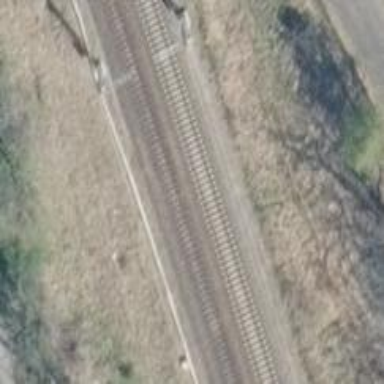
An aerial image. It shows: Railway with electrified contact lines.